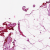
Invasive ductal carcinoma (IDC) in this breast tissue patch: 0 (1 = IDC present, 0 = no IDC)